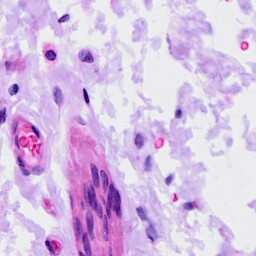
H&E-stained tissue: Ovarian